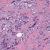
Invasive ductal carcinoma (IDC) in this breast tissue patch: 1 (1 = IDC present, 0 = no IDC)